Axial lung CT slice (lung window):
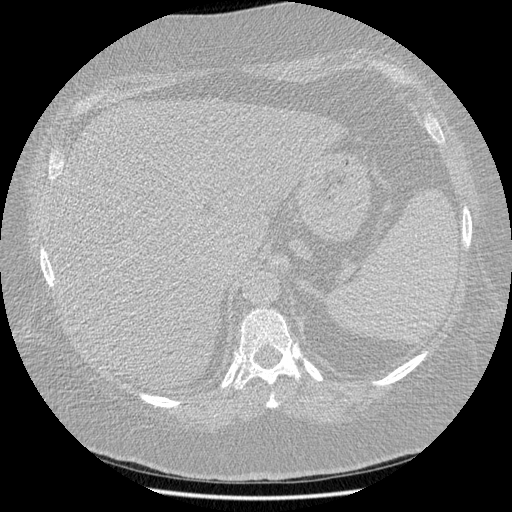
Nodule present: no